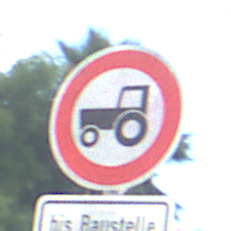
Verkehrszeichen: VerbotKraftfahrzeugeZuegeNichtSchneller25
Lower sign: SonstigeFahrzeugePersonengruppenFrei2
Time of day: MorningAfternoon
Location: Outdoor (Suburban)
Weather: PartlyCloudy
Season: NotSpecified
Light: Natural